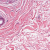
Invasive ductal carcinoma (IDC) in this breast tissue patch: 0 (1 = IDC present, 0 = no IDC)